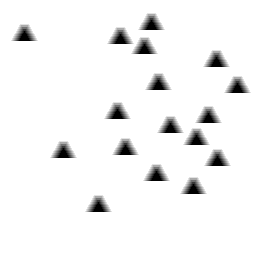
Squares: 0
Triangles: 17
Stars: 0
Total shapes: 17